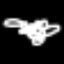
Label: squiggle